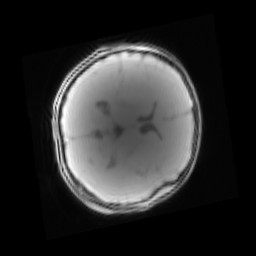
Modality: PDw
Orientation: axial
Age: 12
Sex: male
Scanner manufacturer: siemens
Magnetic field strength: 3 T
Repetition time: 0.25 s
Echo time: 0.00103 s